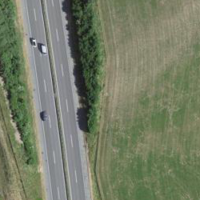
EUNIS habitat code: 57
Species observed at this site:
Milvus milvus